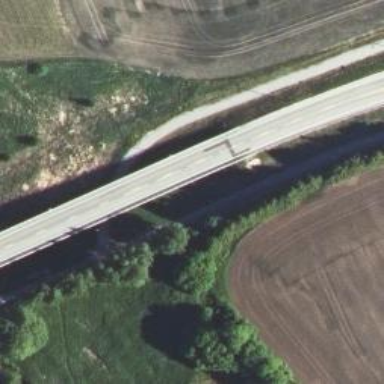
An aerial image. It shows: Cycleway.